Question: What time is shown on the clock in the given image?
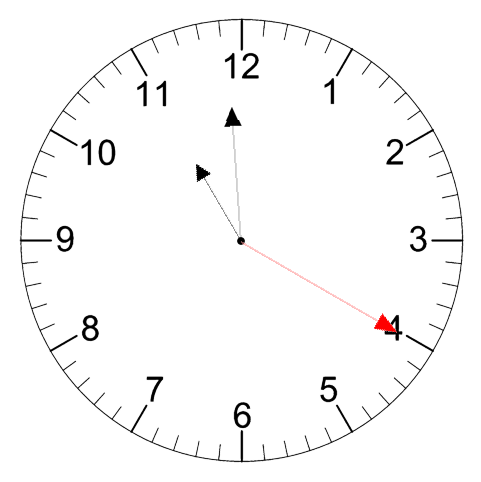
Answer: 10:59:20